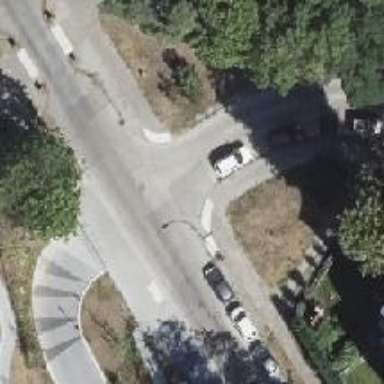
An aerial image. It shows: Residential road with concrete surface. Sidewalks are present on both sides.